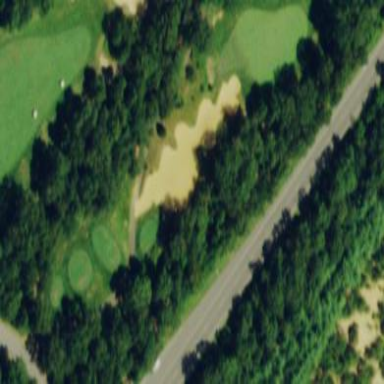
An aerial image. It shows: Sandy area is golf bunker.